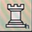
Piece: wR